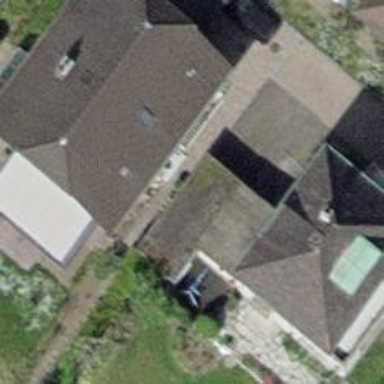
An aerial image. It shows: Part of building.